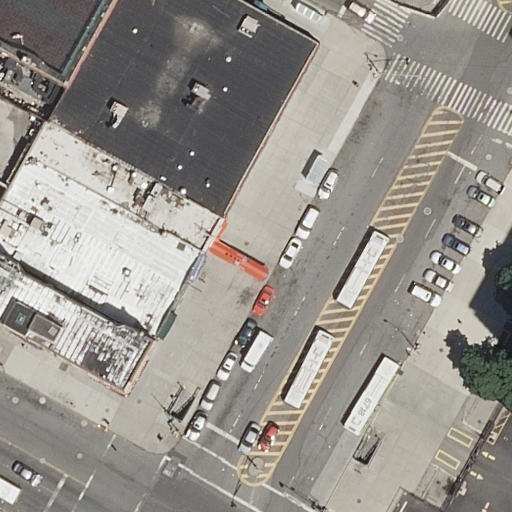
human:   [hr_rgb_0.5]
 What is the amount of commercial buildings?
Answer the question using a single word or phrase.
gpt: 0

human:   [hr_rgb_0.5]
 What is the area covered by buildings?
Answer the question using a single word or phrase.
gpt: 1077m2

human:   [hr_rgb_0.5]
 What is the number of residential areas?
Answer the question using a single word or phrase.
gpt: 1

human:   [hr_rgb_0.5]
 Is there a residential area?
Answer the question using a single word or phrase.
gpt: yes

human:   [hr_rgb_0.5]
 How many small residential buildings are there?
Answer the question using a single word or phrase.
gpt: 2

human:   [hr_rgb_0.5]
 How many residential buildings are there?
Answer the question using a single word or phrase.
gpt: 4

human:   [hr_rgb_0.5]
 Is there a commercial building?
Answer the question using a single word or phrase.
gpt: no

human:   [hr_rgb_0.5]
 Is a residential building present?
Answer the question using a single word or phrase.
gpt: yes

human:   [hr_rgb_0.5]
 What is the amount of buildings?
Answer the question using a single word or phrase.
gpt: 4

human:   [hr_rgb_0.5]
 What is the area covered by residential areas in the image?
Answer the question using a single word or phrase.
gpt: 10264m2

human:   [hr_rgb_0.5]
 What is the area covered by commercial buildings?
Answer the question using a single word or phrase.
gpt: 0m2

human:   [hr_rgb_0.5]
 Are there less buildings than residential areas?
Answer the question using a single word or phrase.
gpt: no

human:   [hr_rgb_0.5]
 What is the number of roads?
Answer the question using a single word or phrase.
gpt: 7

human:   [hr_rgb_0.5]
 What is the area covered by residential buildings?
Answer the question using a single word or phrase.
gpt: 1077m2

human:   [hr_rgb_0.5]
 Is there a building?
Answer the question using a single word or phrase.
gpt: yes

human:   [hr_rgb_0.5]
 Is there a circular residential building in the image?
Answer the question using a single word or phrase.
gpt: no

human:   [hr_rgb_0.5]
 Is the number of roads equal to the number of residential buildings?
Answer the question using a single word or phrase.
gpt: no

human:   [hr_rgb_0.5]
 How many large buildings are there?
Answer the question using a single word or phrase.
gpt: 1

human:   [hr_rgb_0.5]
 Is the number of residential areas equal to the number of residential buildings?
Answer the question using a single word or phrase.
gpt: no

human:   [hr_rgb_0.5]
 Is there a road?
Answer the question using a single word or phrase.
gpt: yes

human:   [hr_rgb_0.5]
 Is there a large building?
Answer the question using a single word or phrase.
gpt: yes

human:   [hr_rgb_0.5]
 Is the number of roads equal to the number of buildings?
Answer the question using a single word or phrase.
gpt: no

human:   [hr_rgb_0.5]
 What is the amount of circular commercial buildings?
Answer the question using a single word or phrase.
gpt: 0

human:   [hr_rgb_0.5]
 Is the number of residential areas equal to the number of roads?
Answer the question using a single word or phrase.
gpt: no

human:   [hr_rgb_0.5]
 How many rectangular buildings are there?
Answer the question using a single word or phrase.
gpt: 4

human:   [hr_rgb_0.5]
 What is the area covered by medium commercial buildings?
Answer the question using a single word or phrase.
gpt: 0m2

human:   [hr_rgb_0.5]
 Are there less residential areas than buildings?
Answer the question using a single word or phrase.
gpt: yes

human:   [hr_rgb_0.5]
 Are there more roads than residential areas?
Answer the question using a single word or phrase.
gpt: yes

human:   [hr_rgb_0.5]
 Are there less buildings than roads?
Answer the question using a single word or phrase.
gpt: yes

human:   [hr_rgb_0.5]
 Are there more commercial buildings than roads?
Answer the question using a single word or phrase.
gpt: no

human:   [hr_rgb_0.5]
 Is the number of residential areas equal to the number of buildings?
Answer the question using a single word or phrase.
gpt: no

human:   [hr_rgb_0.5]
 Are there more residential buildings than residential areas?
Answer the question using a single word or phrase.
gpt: yes

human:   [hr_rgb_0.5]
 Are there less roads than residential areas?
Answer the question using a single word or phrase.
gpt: no

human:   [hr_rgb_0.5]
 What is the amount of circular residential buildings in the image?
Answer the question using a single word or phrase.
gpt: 0

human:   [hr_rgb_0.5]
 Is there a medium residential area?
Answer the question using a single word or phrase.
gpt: no

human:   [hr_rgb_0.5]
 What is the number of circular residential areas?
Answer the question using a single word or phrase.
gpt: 0

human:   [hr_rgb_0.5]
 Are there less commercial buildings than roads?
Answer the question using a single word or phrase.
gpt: yes

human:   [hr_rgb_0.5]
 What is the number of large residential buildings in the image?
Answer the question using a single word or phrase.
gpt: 1

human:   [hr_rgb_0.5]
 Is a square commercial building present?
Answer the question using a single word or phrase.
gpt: no

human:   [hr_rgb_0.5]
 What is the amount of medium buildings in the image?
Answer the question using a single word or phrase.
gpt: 1

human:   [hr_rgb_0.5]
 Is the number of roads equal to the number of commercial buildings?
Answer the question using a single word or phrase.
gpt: no

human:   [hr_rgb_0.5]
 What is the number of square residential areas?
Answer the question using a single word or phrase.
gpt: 0

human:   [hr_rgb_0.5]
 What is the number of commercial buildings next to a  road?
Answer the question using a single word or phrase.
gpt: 0

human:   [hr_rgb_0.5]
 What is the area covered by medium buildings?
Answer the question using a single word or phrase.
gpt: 322m2

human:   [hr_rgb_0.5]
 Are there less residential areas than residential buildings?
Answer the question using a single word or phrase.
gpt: yes

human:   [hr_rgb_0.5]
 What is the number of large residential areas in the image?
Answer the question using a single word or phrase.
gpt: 1

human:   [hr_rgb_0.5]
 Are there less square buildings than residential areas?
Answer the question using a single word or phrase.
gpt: yes

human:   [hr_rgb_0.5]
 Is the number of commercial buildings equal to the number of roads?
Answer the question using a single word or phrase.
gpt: no

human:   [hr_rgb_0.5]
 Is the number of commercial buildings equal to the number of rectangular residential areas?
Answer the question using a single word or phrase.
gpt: no

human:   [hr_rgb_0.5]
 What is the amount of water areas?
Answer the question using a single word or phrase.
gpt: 0

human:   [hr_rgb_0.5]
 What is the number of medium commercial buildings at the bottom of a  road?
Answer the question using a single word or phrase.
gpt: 0

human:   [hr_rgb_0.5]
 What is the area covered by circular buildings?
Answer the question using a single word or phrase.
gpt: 0m2

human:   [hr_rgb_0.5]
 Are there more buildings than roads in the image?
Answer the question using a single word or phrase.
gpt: no

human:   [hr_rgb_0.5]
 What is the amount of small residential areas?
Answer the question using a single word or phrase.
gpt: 0

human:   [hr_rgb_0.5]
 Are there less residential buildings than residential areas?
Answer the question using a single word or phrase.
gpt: no

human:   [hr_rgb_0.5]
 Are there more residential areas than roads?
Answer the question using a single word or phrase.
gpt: no

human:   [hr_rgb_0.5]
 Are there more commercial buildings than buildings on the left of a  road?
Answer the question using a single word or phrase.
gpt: no

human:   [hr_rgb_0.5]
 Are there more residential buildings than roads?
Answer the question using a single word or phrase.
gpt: no

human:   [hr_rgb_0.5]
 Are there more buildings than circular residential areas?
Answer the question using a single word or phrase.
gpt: yes

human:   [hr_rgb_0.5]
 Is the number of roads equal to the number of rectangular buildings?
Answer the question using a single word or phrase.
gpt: no

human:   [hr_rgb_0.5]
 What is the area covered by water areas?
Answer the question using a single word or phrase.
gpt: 0m2

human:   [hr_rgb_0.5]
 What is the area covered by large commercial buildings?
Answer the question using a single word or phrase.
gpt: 0m2

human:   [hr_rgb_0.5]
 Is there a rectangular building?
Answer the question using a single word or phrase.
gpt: yes

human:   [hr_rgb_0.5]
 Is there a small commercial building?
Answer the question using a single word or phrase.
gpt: no